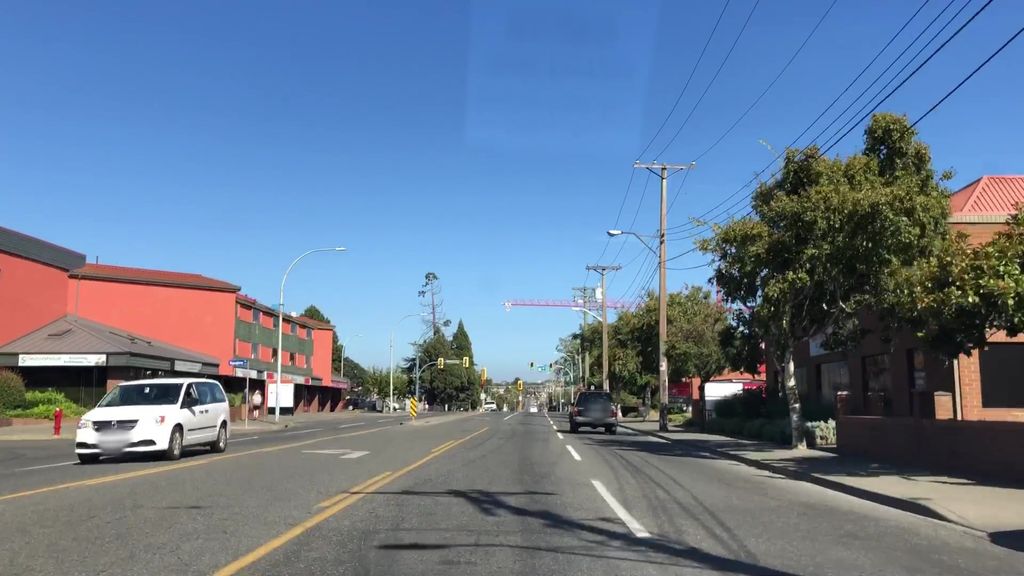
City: victoria